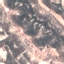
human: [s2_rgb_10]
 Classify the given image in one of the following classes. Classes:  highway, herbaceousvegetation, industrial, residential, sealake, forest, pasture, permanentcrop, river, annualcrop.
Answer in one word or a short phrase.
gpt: HerbaceousVegetation